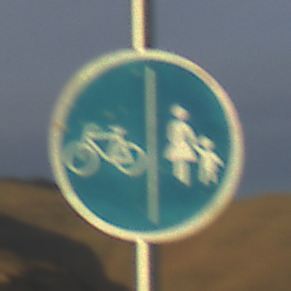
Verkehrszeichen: GetrennterRadUndGehwegRadwegLinks
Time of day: SunriseSunset
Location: Outdoor (Nature)
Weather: PartlyCloudy
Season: NotSpecified
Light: Natural